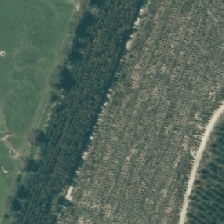
Land cover: harvested_forest